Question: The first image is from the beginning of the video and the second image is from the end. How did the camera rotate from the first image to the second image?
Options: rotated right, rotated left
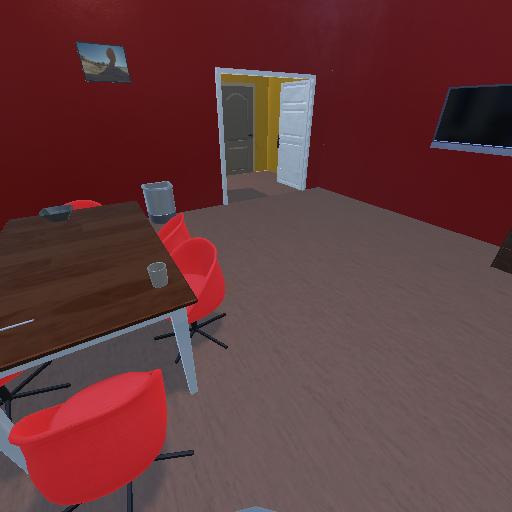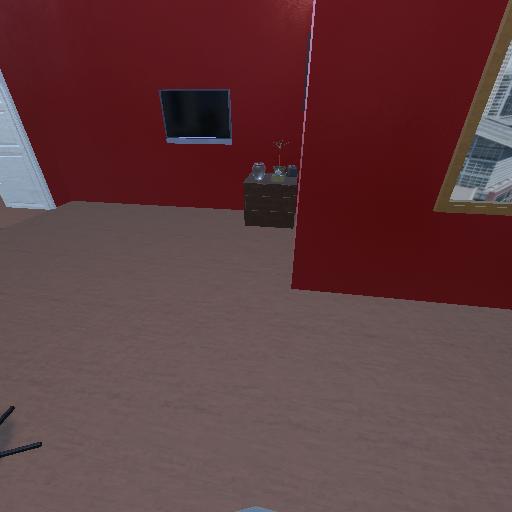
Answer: rotated right